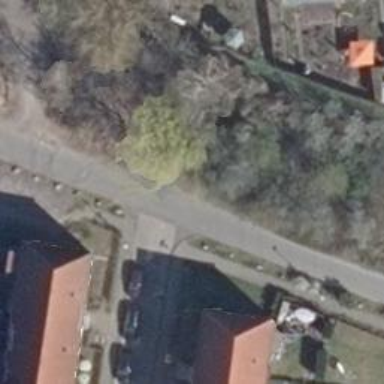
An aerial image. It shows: Concrete footway.